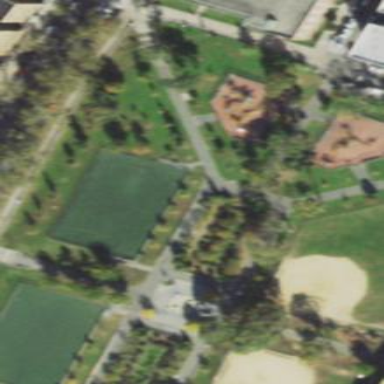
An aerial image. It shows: Soccer pitch for leisure land activities.